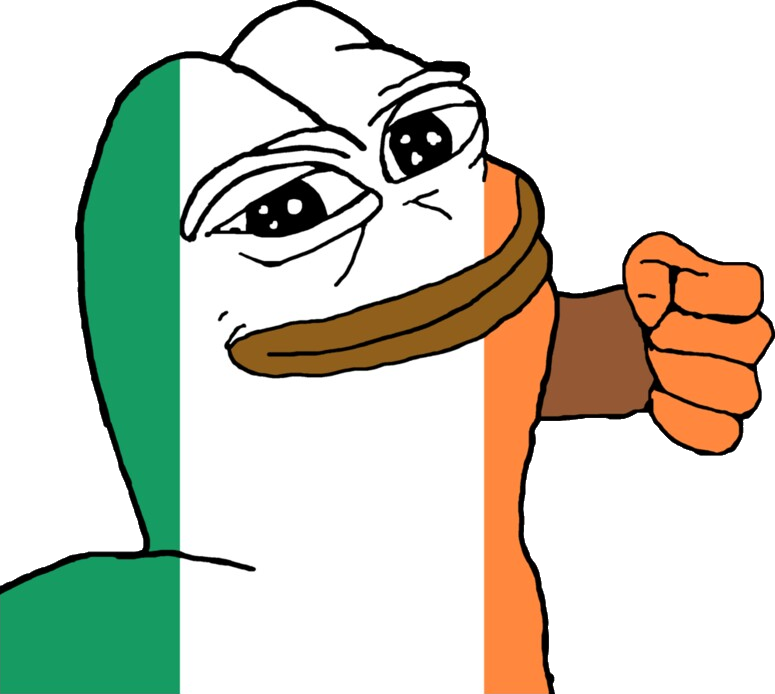
Label: 5_Pepe